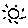
Label: sun